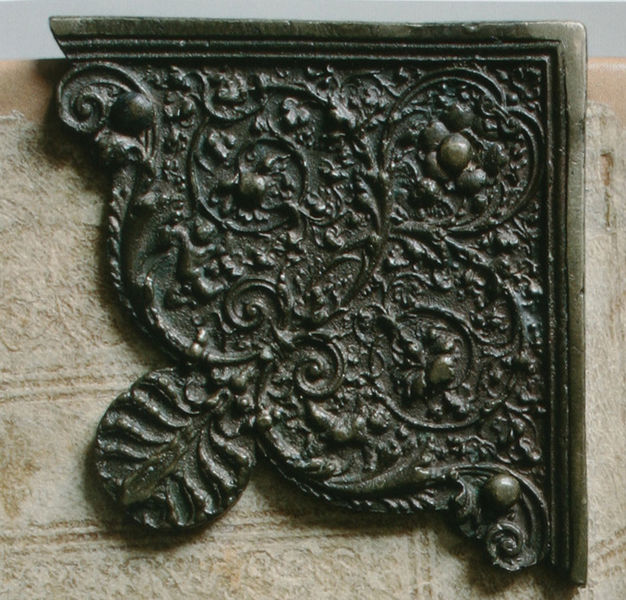
Titel: Bucheinband mit Bronzefassung (Detail)
Künstler: Girolamo Cicogna
Standort: Trient
Institution: Diözesanmuseum
Schlagwörter: blätter, dunkel, weiß, grün, ocker, äste, ausschnitt, blume, geschwungen, hell, hintergrund, schmuck, schwarz, tür, blüte, blüten, beige, muster, ornament, wand, rahmen, stein, möbel, natur, zweige, flach, blatt, pflanzen, rund, frucht, früchte, ranken, schwung, relief, ecke, abstrakt, mauer, rand, dekoration, detail, symmetrie, glanz, dekor, floral, ornamente, verzierung, metall, schoner, bronze, plastik, foto, kante, eisen, gusseisen, deckel, messing, buch, motiv, symmetrisch, plastisch, beeren, kugeln, lilie, ranke, buchdeckel, einband, photo, organisch, schnörkel, voluten, knospen, farbfoto, rosette, verschlungen, leder, herz, besatz, blumenranken, zierde, beschlag, guss, abgerundet, spirale, geschmiedet, dreieckig, schließe, grotesk, schutz, gegossen, relieff, akanthus, arabeske, winkel, arkantus, rocaille, kringel, grotesken, muste, verzieren, riefen, pflanzenornament, ofenplatte, blattlaus, buchbeschlag, buchecke, eckenbeschlag, eckornament, kantenschutz, laus, messin, progil, buchschließe